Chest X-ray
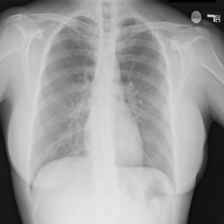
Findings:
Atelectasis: negative
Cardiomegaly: negative
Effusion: negative
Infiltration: negative
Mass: negative
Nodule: negative
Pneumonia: negative
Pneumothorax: negative
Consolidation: negative
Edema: negative
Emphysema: negative
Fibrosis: negative
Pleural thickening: negative
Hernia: negative